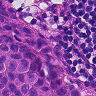
Metastatic tissue present: yes